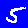
Digit: 5